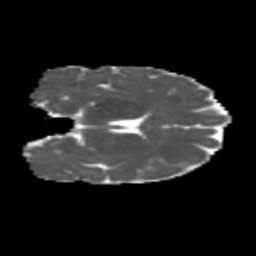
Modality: MD
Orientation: coronal
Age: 26
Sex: female
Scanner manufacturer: siemens
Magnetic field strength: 3 T
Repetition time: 1.8 s
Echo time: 0.07 s